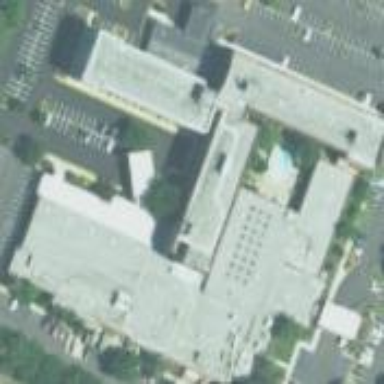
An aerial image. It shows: Commercial building used as hotel.